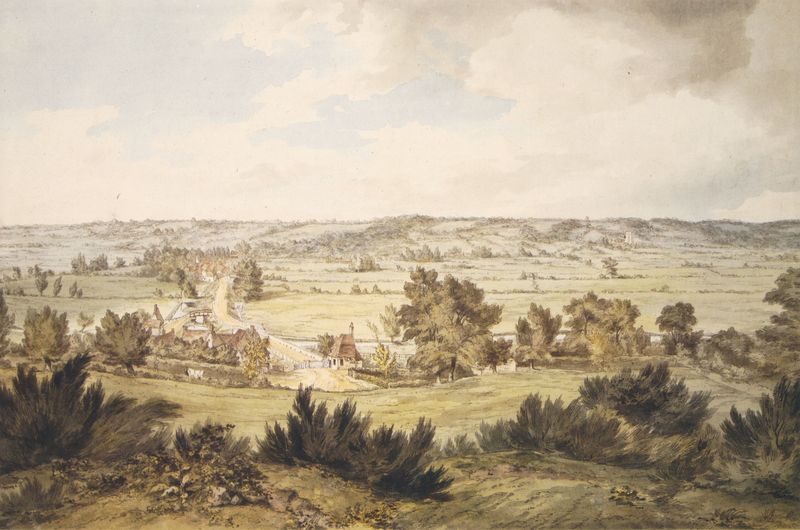
Titel: The Valley of the Stour with Stratford St. Mary
Künstler: John Constable
Standort: Oxford
Institution: Ashmolean Museum of Art
Schlagwörter: baum, berg, blau, gemälde, himmel, laub, weiß, wolken, bäume, fluss, gelb, grün, landschaft, stadt, grau, strasse, vordergrund, zeichnung, dach, gras, haus, rot, weg, wiese, wolke, stein, steine, weit, bild, ebene, feld, felder, ferne, gräser, horizont, häuser, hügel, mühle, natur, strauch, weite, brücke, busch, büsche, gebüsch, kirche, sträucher, wiesen, land, england, rosa, tal, turm, berge, dorf, dächer, allee, eben, kahl, wetter, panorama, wolkig, illustration, koloriert, karg, baüme, balu, wal, friedlich, dörfer, feler, hecken, grüne bäume, campagna, llandschaft, wisen, gräser gebüsch, grser, hell im hintergrund